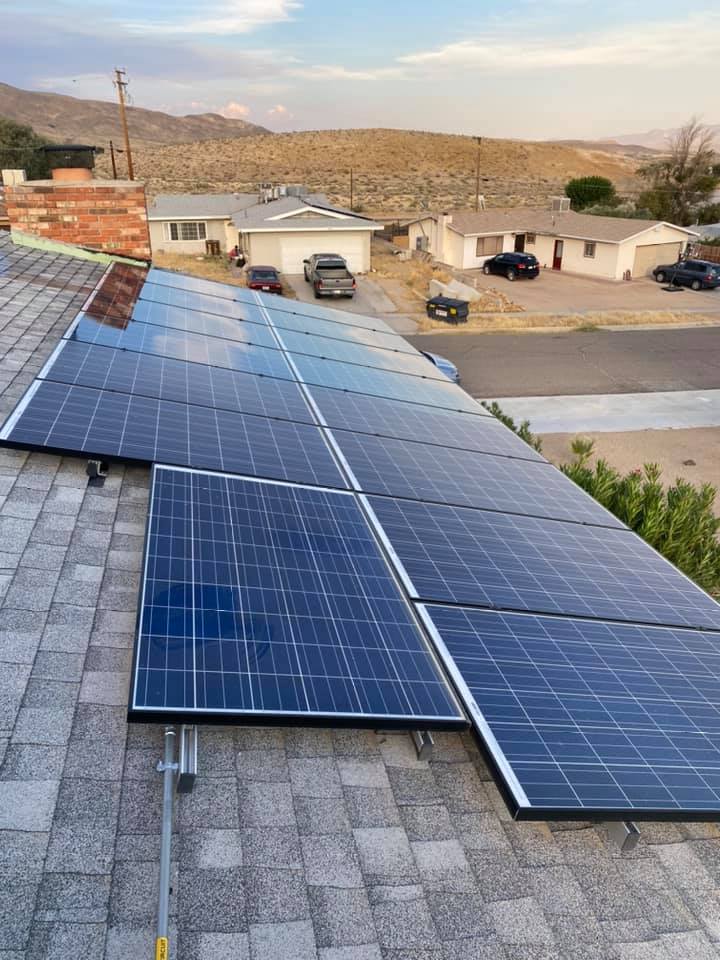
Label: Dusty